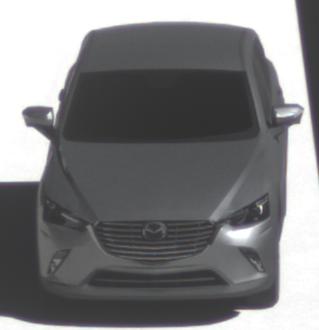
Make: Mazda
Model: CX-3 SKYACTIV-G 120
Detailed model: CX-3 (DK)
Model produced from: 2015/06
Model produced until: 2018/06
Doors: 5
Color: gray
Road condition: dry road
Daytime: morning or afternoon
Contrast: high contrast